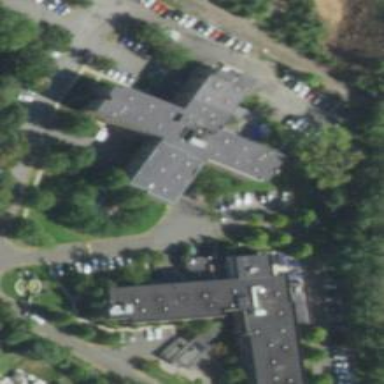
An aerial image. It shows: Hospital providing healthcare services.